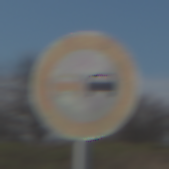
Verkehrszeichen: Ueberholverbot
Umgebung: Outdoor, Nature
Tageszeit: MorningAfternoon
Wetter: PartlyCloudy
Licht: Natural
Jahreszeit: NotSpecified
Kontrast: HighContrast